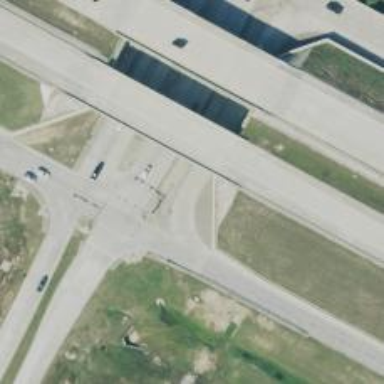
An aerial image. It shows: Secondary link road.